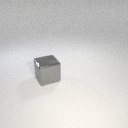
large gray metal cube